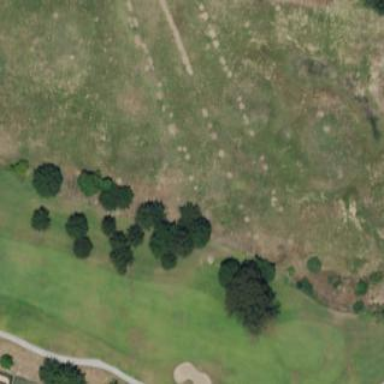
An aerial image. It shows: Grassy area used as driving range for golf.